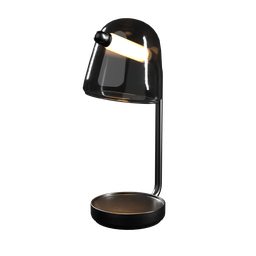
Label: lighting